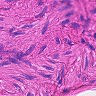
Metastatic tissue present: no